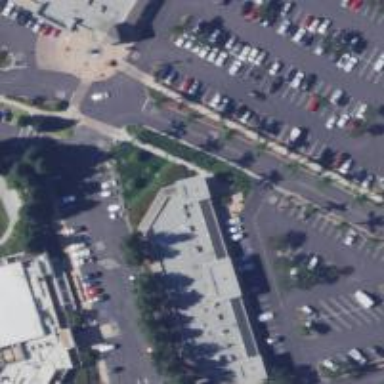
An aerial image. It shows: Healthcare clinic.